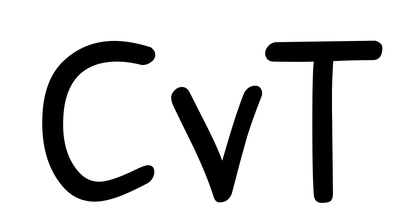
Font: PatrickHand-Regular